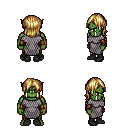
a pixel art fantasy rpg character, male body template, orc, green skin, chain mail, white pants, blonde long bangs hairstyle, cloth bracers, black shoes, four views (front, back, left, right), 2x2 character sprite sheet, small pixel art, hard edges, no anti-aliasing